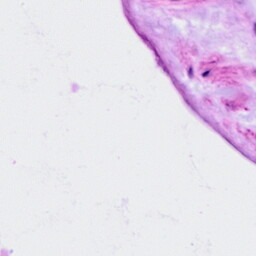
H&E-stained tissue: Ovarian